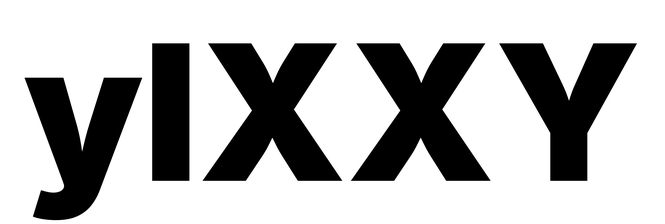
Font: Inter_Black